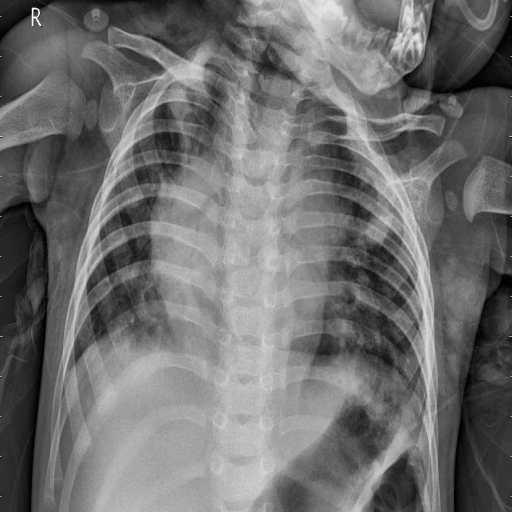
Finding: PNEUMONIA